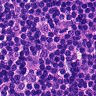
Metastatic tissue present: no